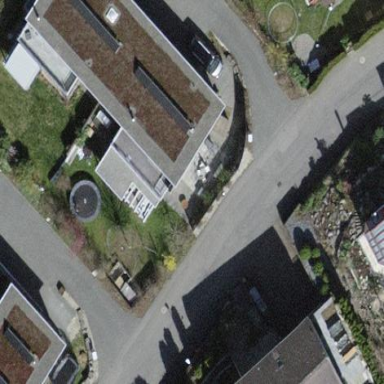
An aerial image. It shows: Semidetached house.